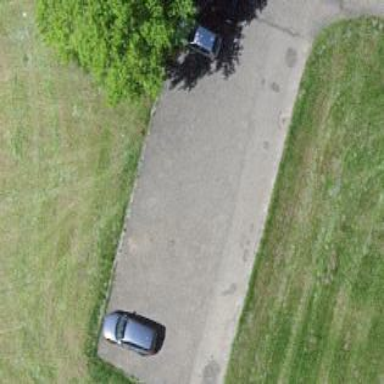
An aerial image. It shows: Parking area.